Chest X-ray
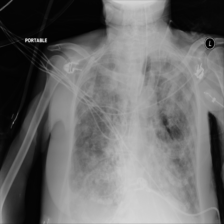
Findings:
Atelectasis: negative
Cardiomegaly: negative
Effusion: negative
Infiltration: positive
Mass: negative
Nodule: positive
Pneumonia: negative
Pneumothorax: negative
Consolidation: negative
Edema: negative
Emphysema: negative
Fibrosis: negative
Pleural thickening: negative
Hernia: negative